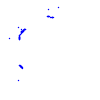
Particle: kaon